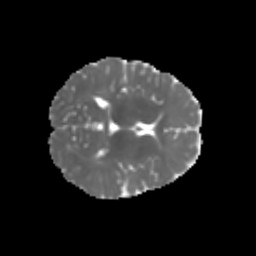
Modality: MD
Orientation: axial
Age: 5
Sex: male
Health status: healthy